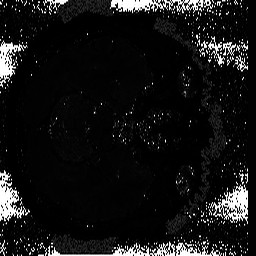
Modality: T2starmap
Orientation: axial
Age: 37
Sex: male
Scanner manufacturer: siemens
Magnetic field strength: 3 T
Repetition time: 0.043 s
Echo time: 0.00184 s